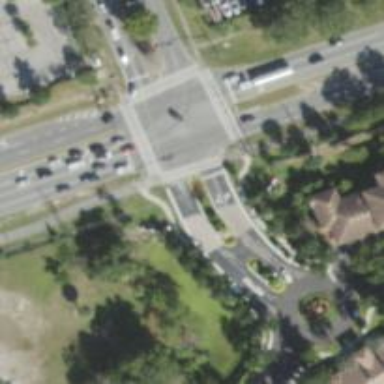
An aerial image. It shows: Marked crossing on the road.